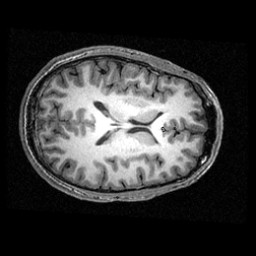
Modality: T1w
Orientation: axial
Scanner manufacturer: ge
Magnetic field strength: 3 T
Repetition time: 0.009 s
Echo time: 0.001828 s